Brain MRI, t1w sequence, axial 2D slice.
Patient: age 52, sex M, weight 78 kg, height 1.78 m
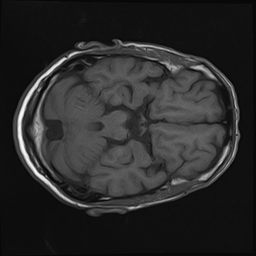